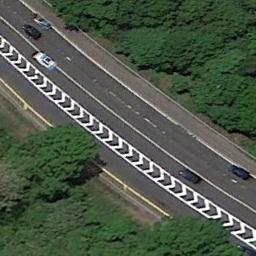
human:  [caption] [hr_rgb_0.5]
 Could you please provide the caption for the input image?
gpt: The freeway goes through the forest with some cars .

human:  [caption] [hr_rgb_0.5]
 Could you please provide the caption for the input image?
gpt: There was only one black car on the highway .

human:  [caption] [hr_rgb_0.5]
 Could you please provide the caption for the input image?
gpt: There are some green trees beside the freeway with white marking lines .

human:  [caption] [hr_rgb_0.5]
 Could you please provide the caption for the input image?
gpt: A freeway with a small bend goes through the forest with many dark green trees and some cars are driving on the freeway .

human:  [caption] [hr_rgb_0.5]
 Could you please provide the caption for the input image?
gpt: There are large green forests around the freeway and there are many cars on the freeway .